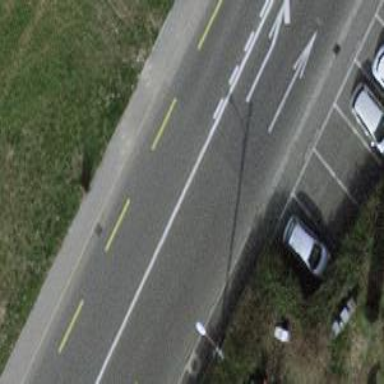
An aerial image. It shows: Primary highway with asphalt surface. There are sidewalks on both sides and designated cycle lane on the left.